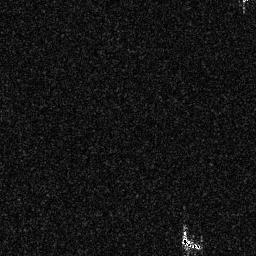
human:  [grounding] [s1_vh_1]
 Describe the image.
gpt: In the satellite image, there is  <ref>1 small ship </ref> <box>[[70, 91, 78, 96, 0]]</box> located at bottom right.